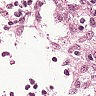
Metastatic tissue present: no